Field crop: tomato
Growth stage: 1
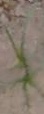
Species: cyperus